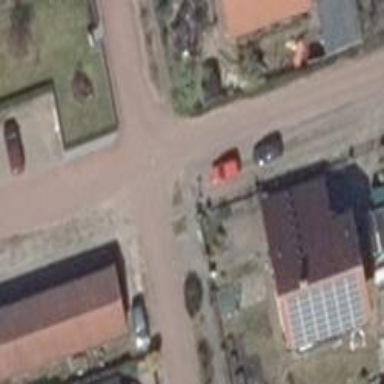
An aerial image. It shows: Residential road.